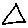
Label: triangle